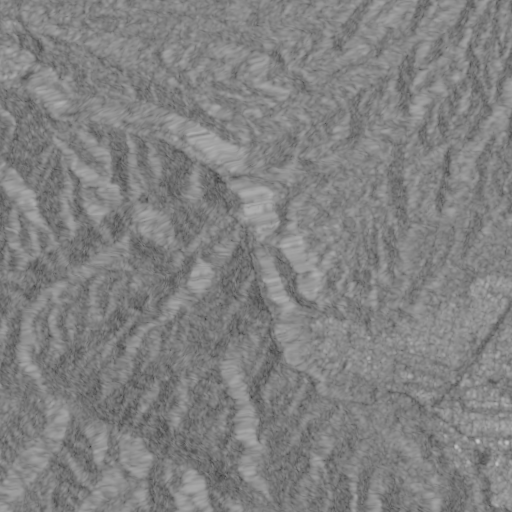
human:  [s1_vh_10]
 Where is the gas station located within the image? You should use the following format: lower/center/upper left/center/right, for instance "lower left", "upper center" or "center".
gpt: The gas station is located in the lower right of the image.
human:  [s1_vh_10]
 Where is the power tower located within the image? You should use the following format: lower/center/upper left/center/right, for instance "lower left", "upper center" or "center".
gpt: The power tower is located in the upper of the image.
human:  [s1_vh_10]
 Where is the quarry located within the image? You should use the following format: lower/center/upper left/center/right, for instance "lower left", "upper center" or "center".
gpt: The quarry is located in the upper left of the image.
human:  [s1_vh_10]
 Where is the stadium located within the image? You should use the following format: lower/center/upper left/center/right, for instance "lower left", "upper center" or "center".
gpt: The stadium is located in the lower right of the image.
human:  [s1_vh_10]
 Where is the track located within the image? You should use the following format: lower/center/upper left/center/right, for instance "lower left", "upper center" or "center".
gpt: The track is located in the lower right of the image.
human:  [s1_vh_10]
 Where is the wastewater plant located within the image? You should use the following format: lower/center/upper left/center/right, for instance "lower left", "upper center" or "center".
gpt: The wastewater plant is located in the lower right of the image.
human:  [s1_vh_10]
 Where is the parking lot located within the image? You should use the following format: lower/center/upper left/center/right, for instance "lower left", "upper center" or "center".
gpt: There is no parking lot in the image.

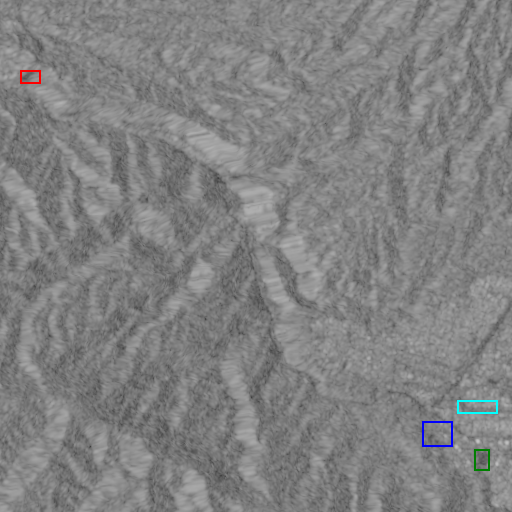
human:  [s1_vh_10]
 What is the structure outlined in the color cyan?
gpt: The structure outlined in cyan is a park.
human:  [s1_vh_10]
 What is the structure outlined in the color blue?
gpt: The structure outlined in blue is a parking lot.
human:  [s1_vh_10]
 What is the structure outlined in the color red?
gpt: The structure outlined in red is a quarry.
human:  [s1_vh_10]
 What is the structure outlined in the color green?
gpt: The structure outlined in green is a stadium.
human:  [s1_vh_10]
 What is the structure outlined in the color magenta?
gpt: There is no magenta outline.